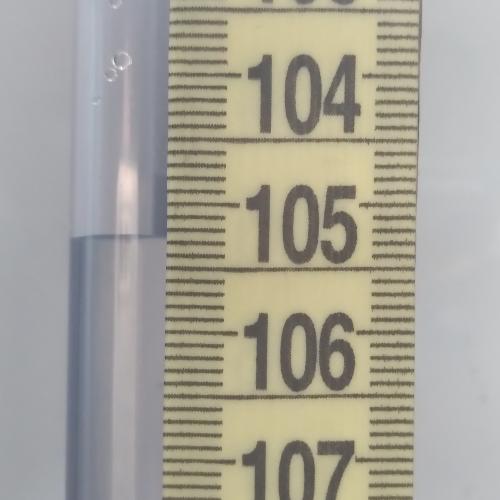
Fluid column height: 105.3 cm